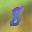
Label: 8